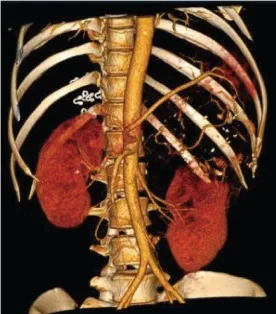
Characteristics of primary adrenal cortex tumor. (B) CT-3D reconstruction of patient's abdomen.
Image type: radiology (ct)